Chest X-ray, PA view. Patient: 63 years old, sex M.
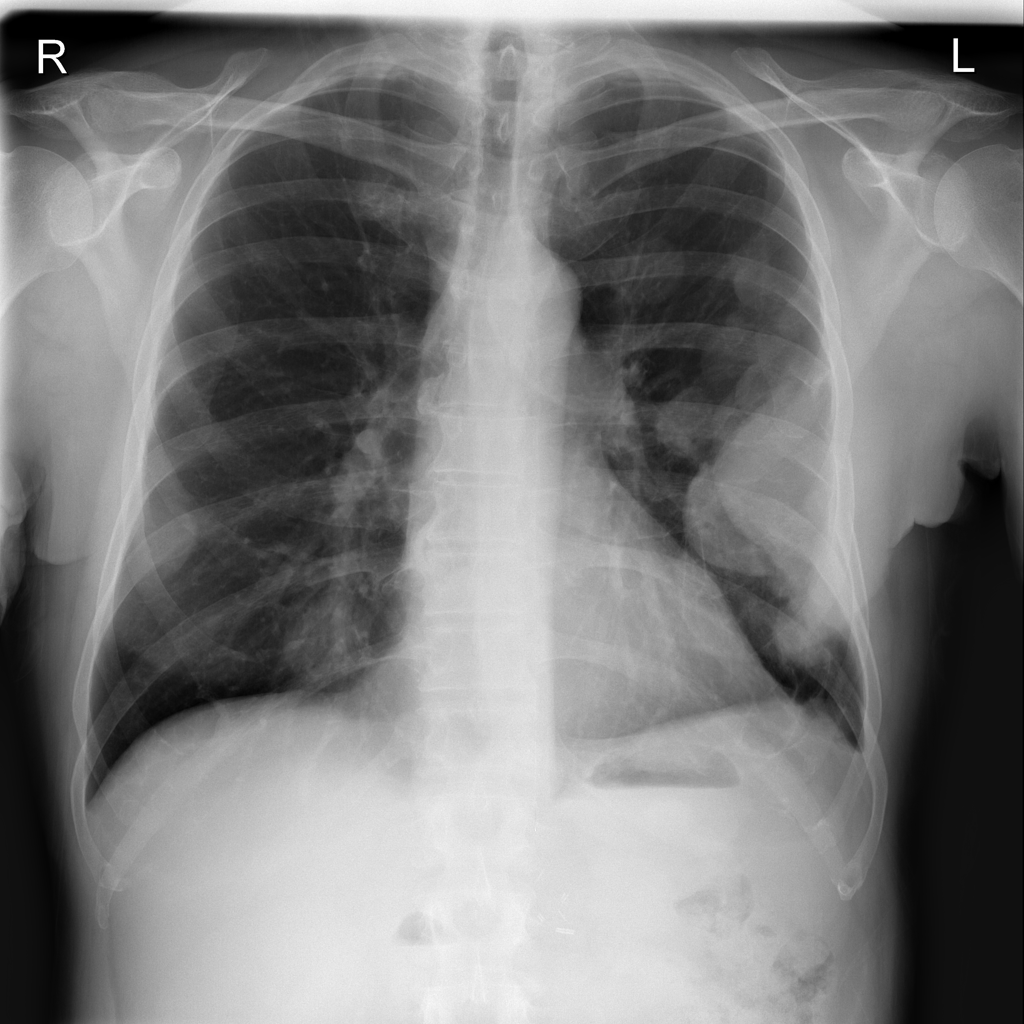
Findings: No Finding